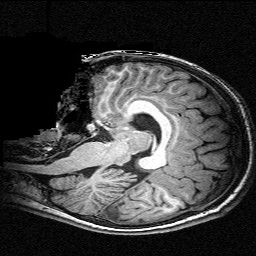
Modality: T1w
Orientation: sagittal
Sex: female
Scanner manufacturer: siemens
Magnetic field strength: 3 T
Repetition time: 2.3 s
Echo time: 0.00336 s